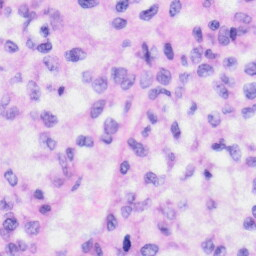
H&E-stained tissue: Liver